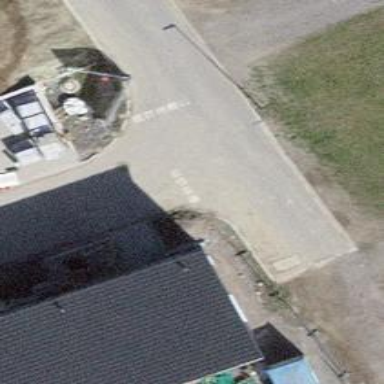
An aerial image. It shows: Asphalt road in residential area.